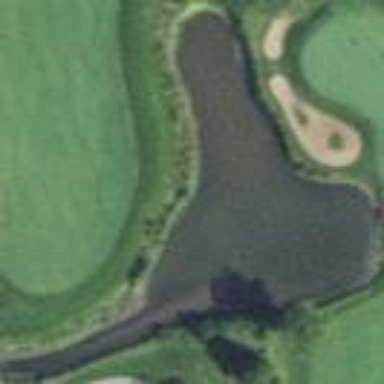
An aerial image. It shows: Water hazard in golf course. The hazard is natural water feature.